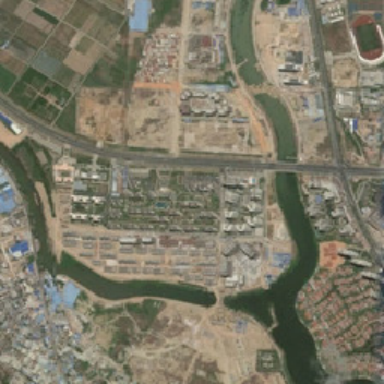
There are many buildings and some farmland near the river .